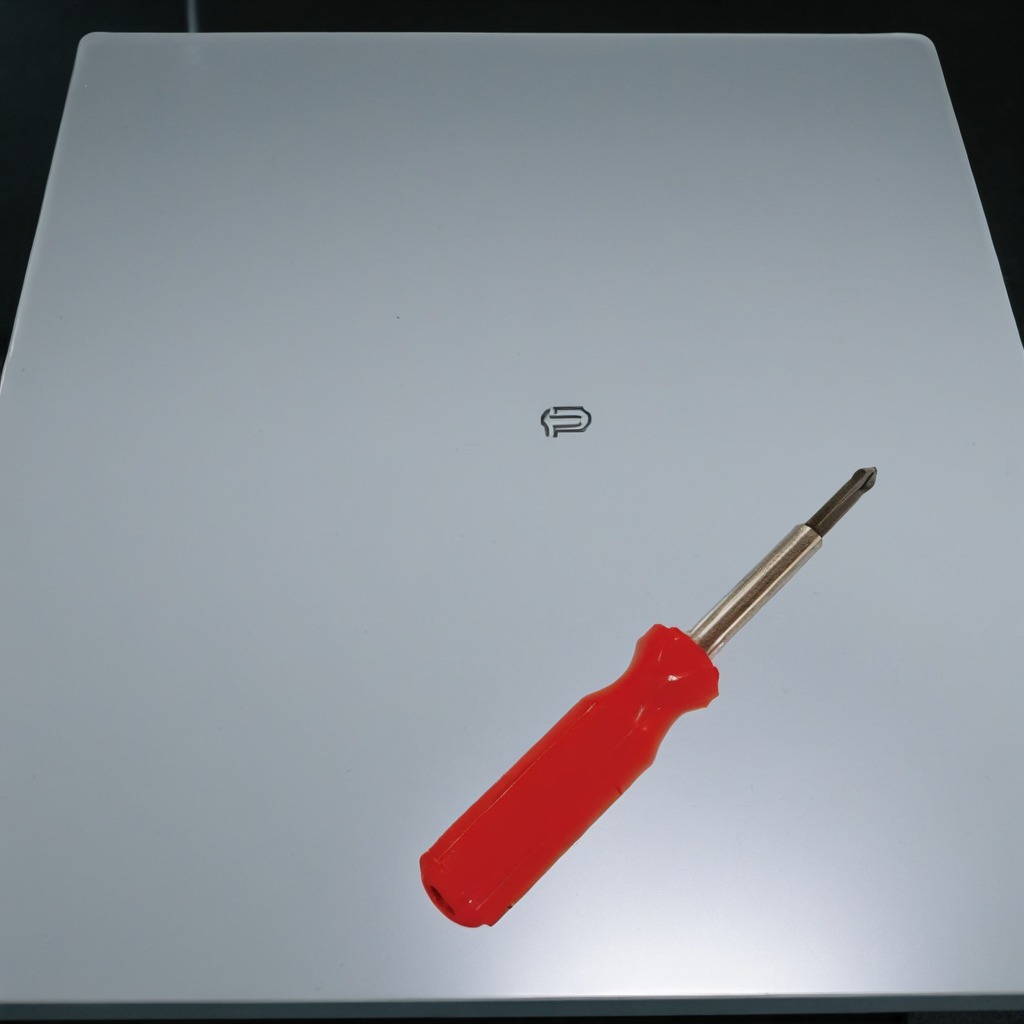
A screwdriver lies on a clean empty table in a railway signal maintenance room lit by harsh overhead fluorescents.